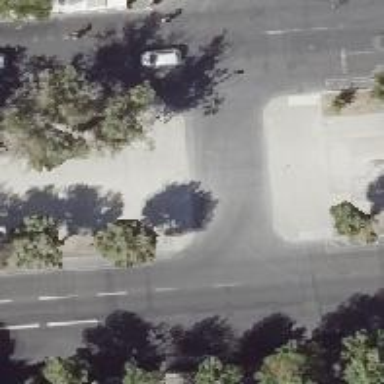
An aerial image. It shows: Asphalt footway with unmarked crossing.